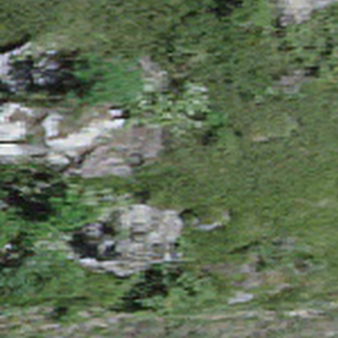
Label: bouldering_area